На дне калориметра закреплён тонкий плоский нагревательный элемент, а на некотором уровне над ним - терморезистор, сопротивление $R$ которого зависит от температуры $t$, выраженной в $^\circ\mathrm C$, по закону $R = R_0(1 + \alpha t)$, где $R_0$ и $\alpha$ не зависят от температуры. Параметр $\alpha$ называется температурным коэффициентом сопротивления. В калориметре находится лёд. Его удельная теплота плавления $\lambda = 340~ кДж/кг$. Удельная теплоёмкость воды $c= 4.2 ~кДж/(кг \cdot{} ^\circ \mathrm C)$. Если через нагревательный элемент пустить ток силой $I_0$, сопротивление $R$ будет изменяться со временем так, как показано на графике (см. рис.).
Найдите $\alpha$.
Изобразите график зависимости $R(\tau)$, если бы через терморезистор пропускали ток силой $I = 1.41I_0$.
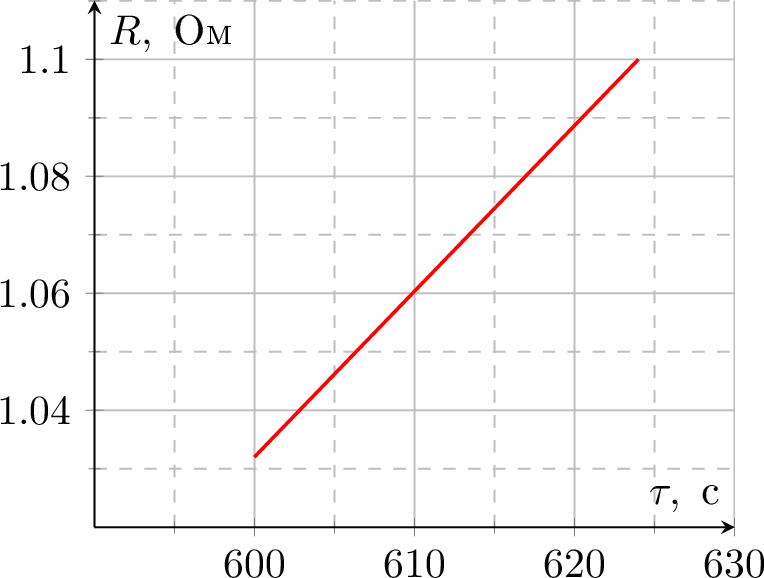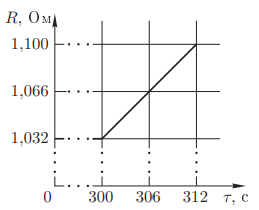
Найдите $\alpha$.
Ответ: $$ \alpha=\frac{\Delta R}{R_{0} \Delta t}=\frac{\Delta R}{R_{0}} \cdot \frac{c}{\lambda} \cdot \frac{\tau_{пл}}{\tau-\tau_{пл}}=0.021^{\circ} С^{-1} $$

Изобразите график зависимости $R(\tau)$, если бы через терморезистор пропускали ток силой $I = 1.41I_0$.
Темы:
T, Электричество, Всероссийские, Обработка графика, Термистор